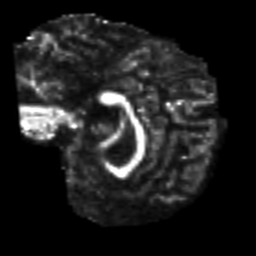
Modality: FA
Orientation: sagittal
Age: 49
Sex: male
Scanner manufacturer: siemens
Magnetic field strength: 3 T
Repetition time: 7.3 s
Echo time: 0.087 s